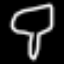
Label: mushroom